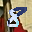
Label: 8